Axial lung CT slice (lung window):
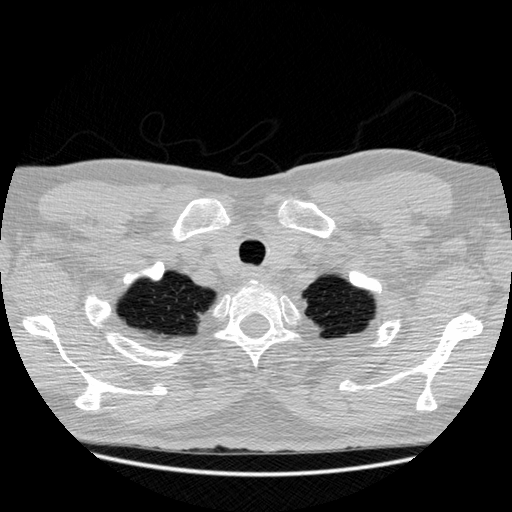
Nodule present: no